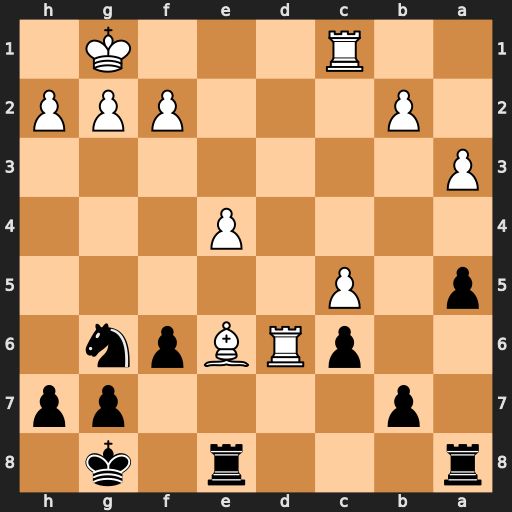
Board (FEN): r3r1k1/1p4pp/2pRBpn1/p1P5/4P3/P7/1P3PPP/2R3K1
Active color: b
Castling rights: -
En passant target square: -
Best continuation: Rxe6 Rxe6 Nf4